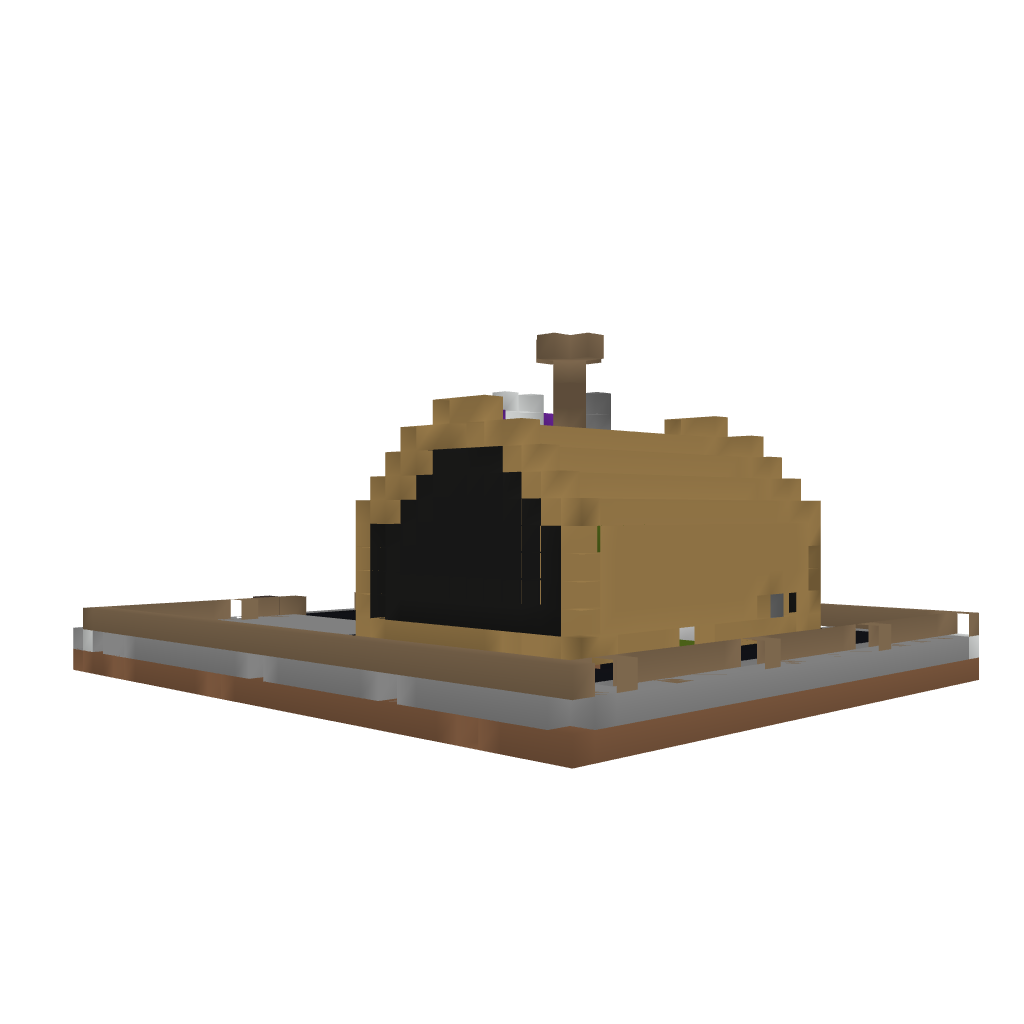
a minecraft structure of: The Krusty Krab